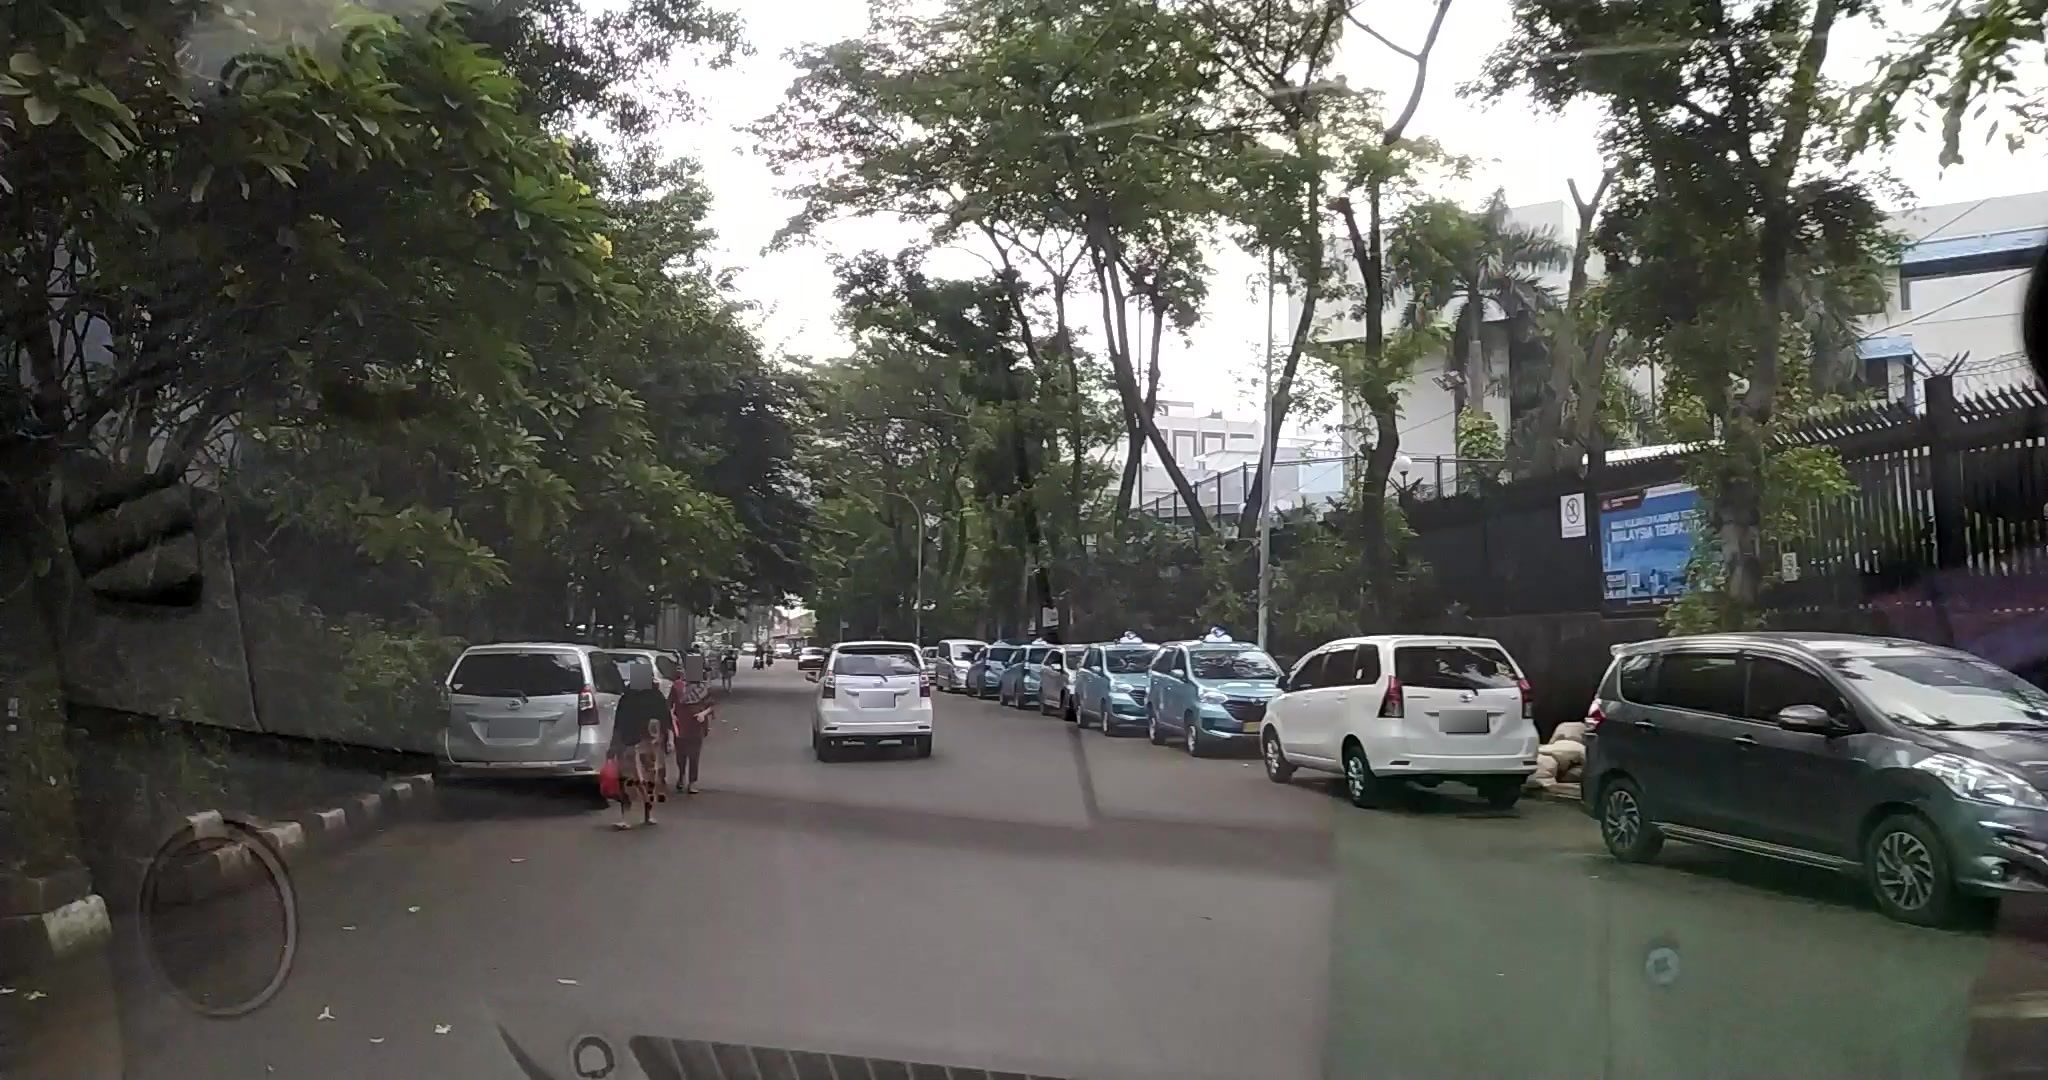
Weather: cloudy
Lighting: day
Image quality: good
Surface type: driving surface
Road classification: primary_link
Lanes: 1, 2
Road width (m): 8
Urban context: urban centre
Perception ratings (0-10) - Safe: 3.07, Lively: 8.27, Beautiful: 8.73, Boring: 3.91, Depressing: 1.75, Wealthy: 6.28